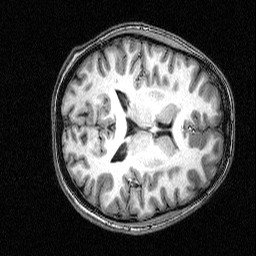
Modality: T1w
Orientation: axial
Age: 25
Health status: healthy
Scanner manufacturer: siemens
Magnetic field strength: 3 T
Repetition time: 2.5 s
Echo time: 0.00393 s